Question: I've got a new copy of Eclipse Kepler and a fresh download of the Android SDK from the dev website. I've installed the ADT Plugin for Eclipse and I've given it the path for the Android sdk folder. When I launch the SDK manager and attempt to install the SDK Platform tools, it says
'''
Package 'Android SDK Tools, revision 22.3' depends on 'Android SDK Platform-tools, revision 19.0.1'
'''
I already have SDK Tools 22.3 installed. How can I get the Platform-tools and Build Tools? As of now I cannot download any packages from the Android repository.

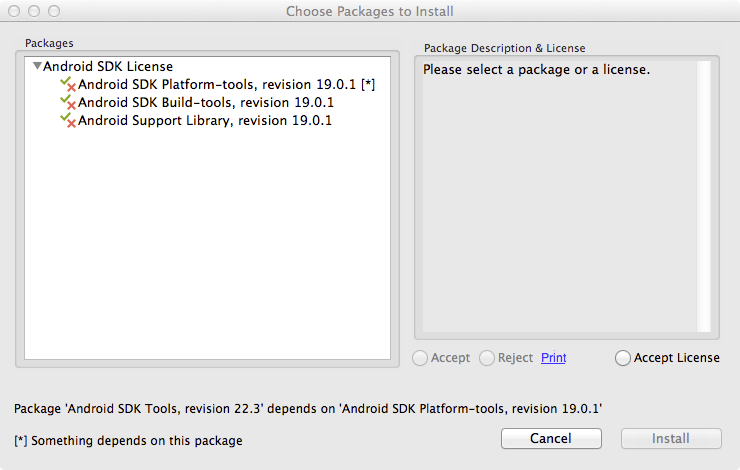
Answer: Kind of a work around: By simply downloading the bundled ADT package from Google I got a working SDK folder with included Platform-tools. I then downloaded regular Eclipse, installed the ADT Plugin, redirected Eclipse to the bundle SDK folder and was able to get it all working from there. I now have a standard version of Eclipse with the newest Android SDK!